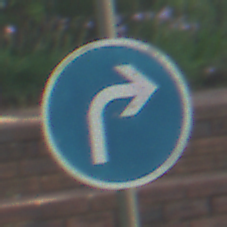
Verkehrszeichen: VorgeschriebeneFahrtrichtungRechts
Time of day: MorningAfternoon
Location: Outdoor (Urban)
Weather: PartlyCloudy
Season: NotSpecified
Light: Natural